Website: macys
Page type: gifting
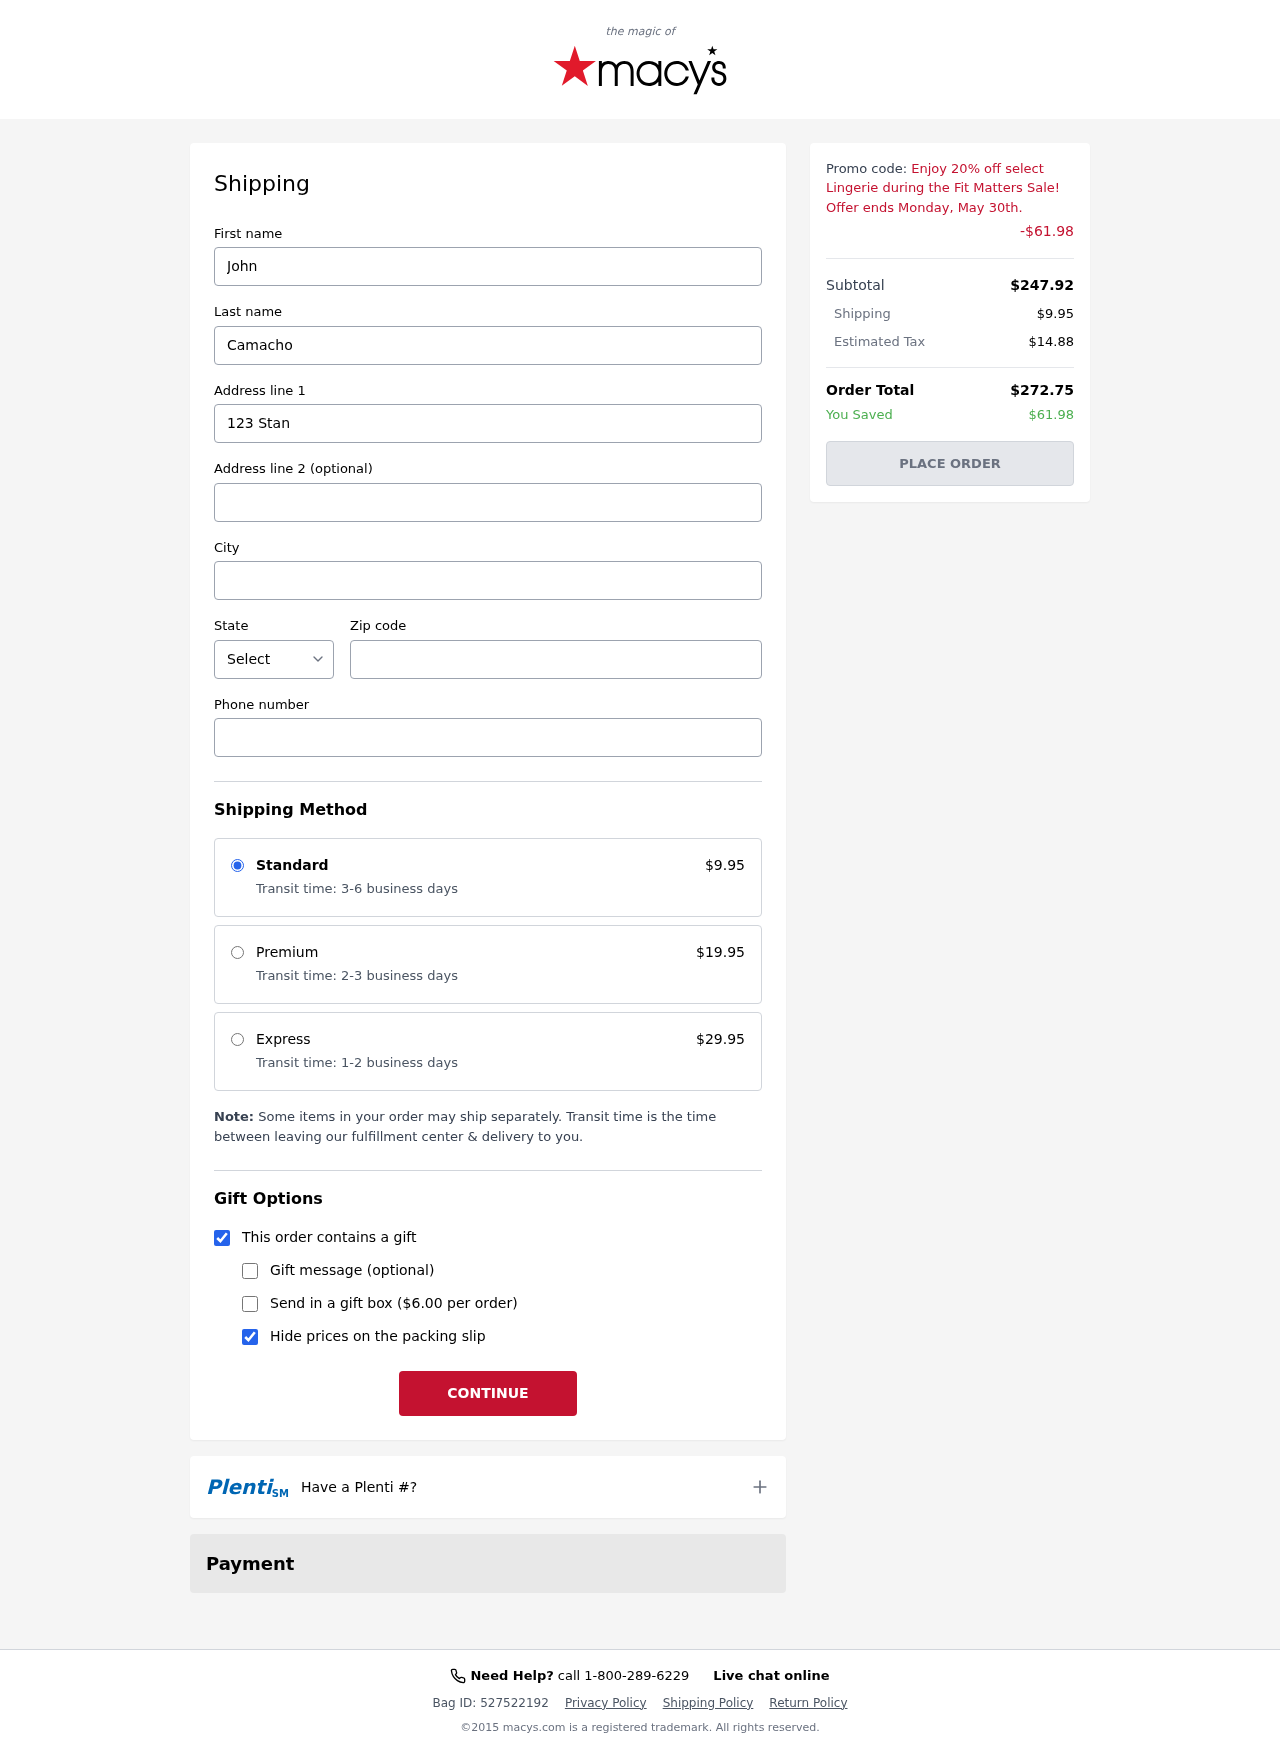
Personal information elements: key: PII_CITY
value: New Lisafurt
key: PII_FIRSTNAME
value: John
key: PII_LASTNAME
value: Camacho
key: PII_PHONE
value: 9843764803
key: PII_POSTCODE
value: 38554
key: PII_STATE_ABBR
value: MI
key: PII_STREET
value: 123 Stanley Meadow
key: PII_STREET2
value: Suite 357
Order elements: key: ORDER_SHIPPING_COST
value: $9.95
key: ORDER_DISCOUNT
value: -$61.98
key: ORDER_SUBTOTAL
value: $247.92
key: ORDER_TAX
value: $14.88
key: ORDER_TOTAL
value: $272.75
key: ORDER_SAVINGS
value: $61.98